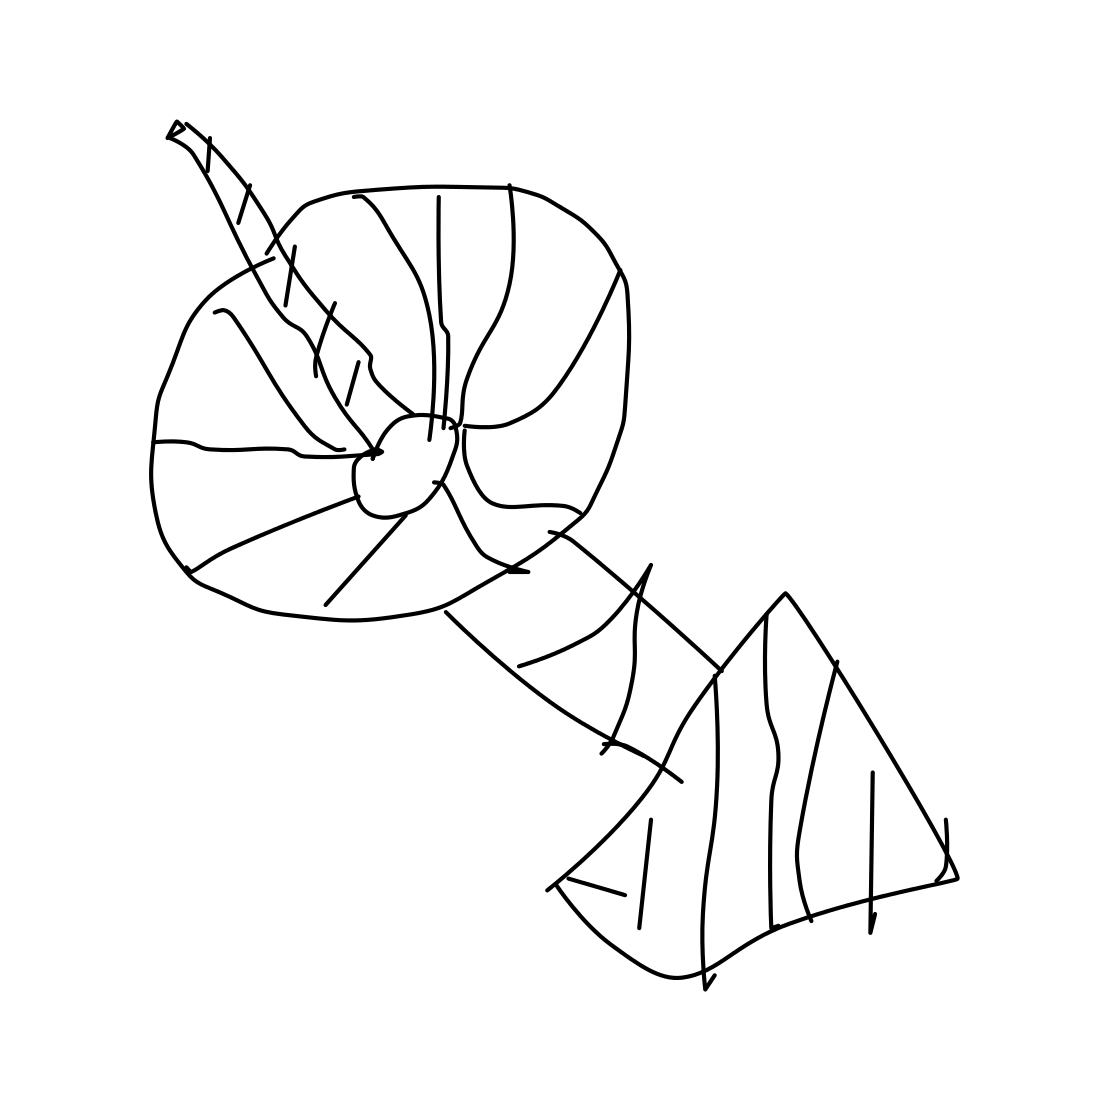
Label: satellite dish